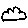
Label: cloud